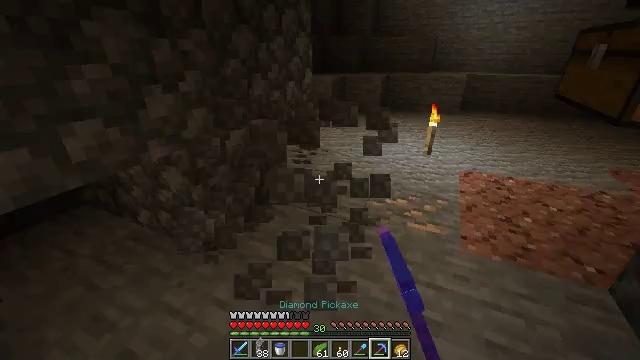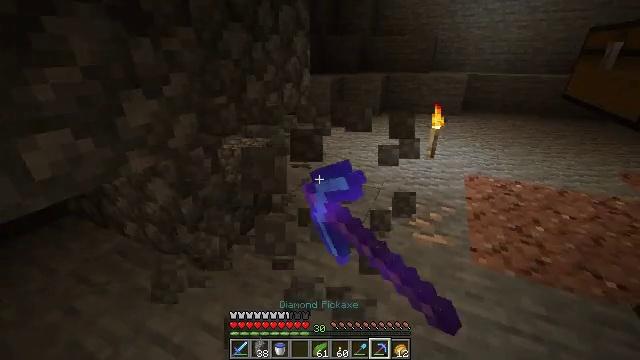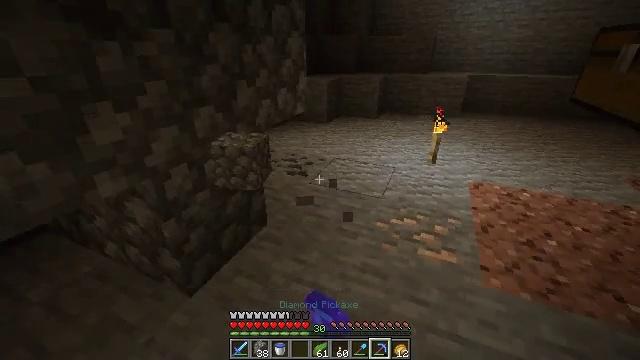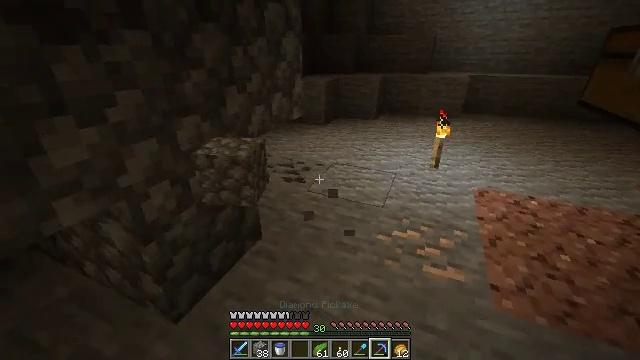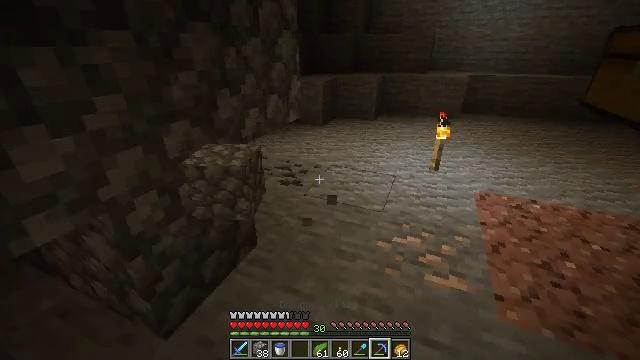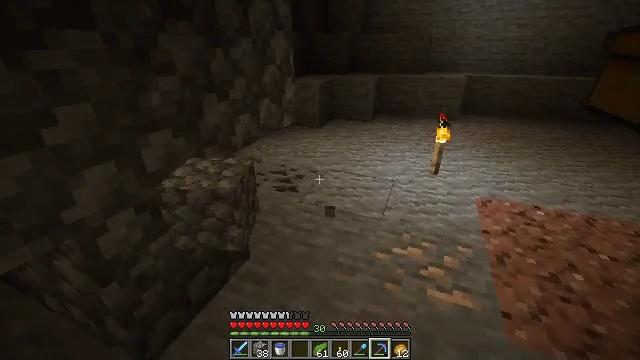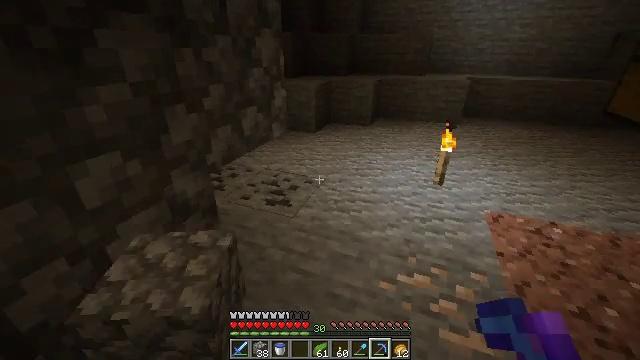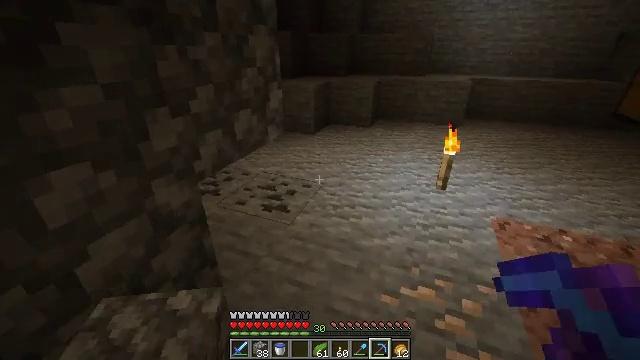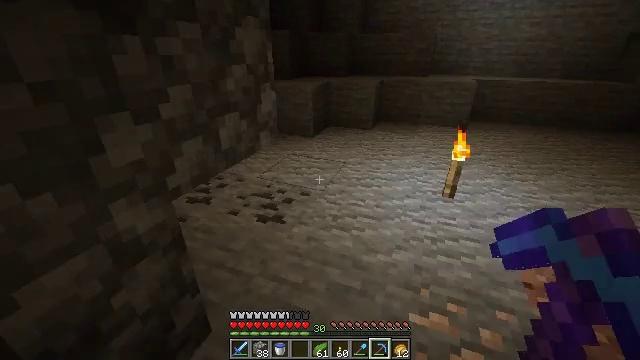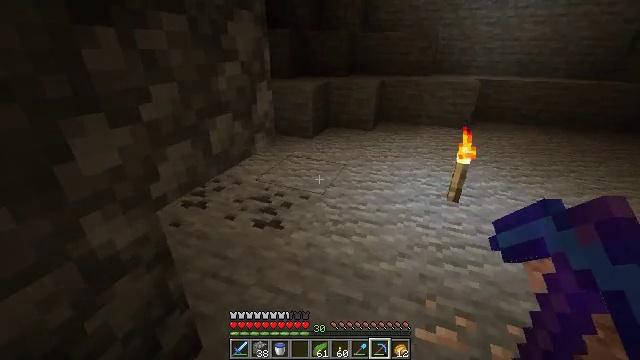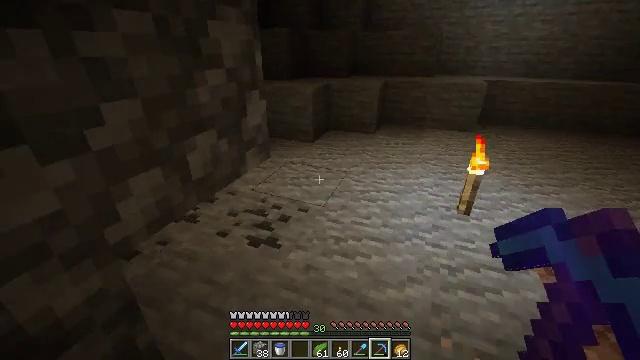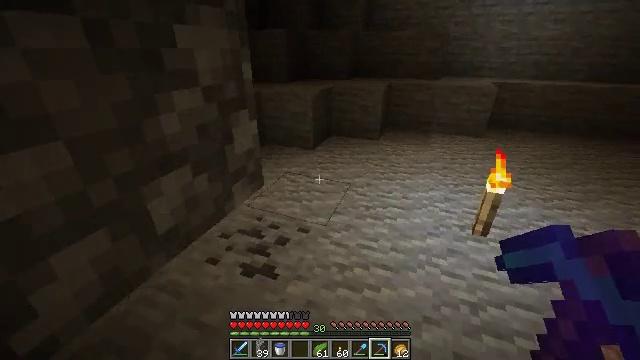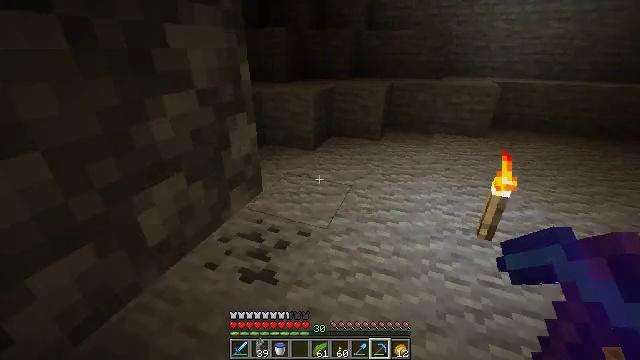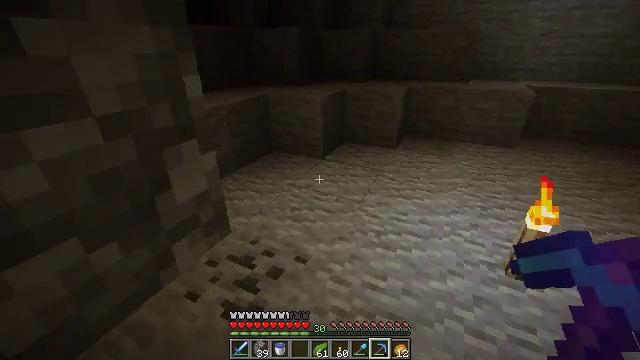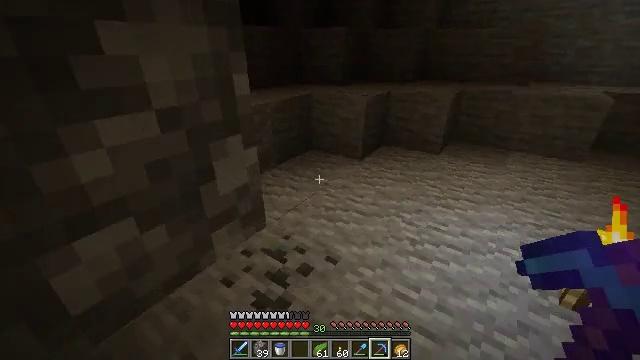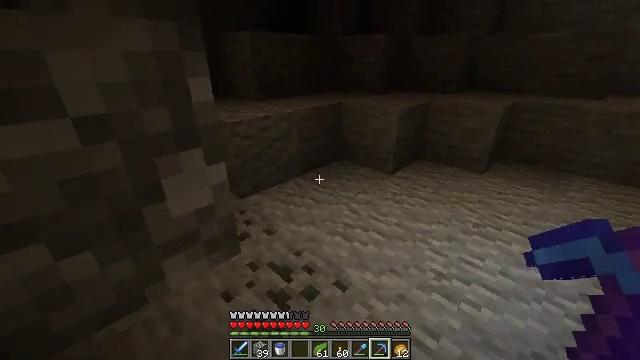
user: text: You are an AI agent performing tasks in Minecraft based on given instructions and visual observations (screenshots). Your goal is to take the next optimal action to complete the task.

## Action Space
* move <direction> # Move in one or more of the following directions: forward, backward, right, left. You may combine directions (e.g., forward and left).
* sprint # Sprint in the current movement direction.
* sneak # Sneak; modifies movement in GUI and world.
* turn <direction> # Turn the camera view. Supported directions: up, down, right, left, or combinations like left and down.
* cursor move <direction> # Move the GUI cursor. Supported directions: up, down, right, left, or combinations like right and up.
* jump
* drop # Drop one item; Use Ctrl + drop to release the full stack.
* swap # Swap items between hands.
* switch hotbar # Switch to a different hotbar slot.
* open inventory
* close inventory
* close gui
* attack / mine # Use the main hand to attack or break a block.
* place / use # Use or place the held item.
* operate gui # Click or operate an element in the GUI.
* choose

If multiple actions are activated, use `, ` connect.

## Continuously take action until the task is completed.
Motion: motion action
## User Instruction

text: Collect the dropper by hitting it.
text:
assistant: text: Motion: move forward
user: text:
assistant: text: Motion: move forward
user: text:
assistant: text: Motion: move forward
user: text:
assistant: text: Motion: move forward
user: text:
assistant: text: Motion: move forward
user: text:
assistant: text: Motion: move forward
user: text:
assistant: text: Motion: move forward
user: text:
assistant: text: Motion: move forward
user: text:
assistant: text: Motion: move forward
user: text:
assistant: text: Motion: move forward
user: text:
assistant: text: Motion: move forward
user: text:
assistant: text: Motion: move forward and move right
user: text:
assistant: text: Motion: move forward and move right, turn left
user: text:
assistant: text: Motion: move forward and move right, turn left
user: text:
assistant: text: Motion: move forward and move right, turn left and up
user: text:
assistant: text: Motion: move forward and move right, turn left and up
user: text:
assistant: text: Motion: move forward and move right, turn left and up
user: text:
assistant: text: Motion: move forward and move right, turn left and up
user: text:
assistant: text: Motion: move forward, turn left and up
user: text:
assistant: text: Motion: move forward, turn left and up
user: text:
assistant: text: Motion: move forward, turn left
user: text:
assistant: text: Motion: move forward, turn left
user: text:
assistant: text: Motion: move forward
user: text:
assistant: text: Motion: move forward
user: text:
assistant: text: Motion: move forward, turn right
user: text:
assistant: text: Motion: move forward, turn right
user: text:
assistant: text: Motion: move forward, turn right, jump
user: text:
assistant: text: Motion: move forward, jump
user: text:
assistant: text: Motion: move forward, jump
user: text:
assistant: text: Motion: move forward, jump